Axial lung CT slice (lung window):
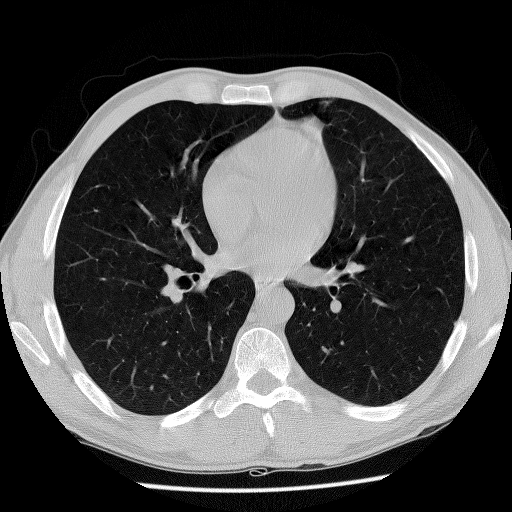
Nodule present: no